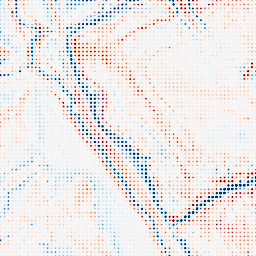
Category: edge_preserving
Decomposition family: bilateral
Decomposition parameters: d: 21
sigma_color: 50
sigma_space: 50
Upsampling method: sinc_blackman
Upsampling parameters: scale: 8
kernel_size: 4
Upsampling scale: 8